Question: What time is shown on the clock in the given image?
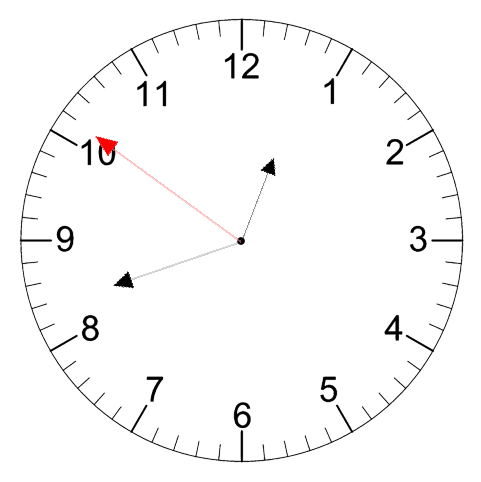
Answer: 12:41:51